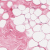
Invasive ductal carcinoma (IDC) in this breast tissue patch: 0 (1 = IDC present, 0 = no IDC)